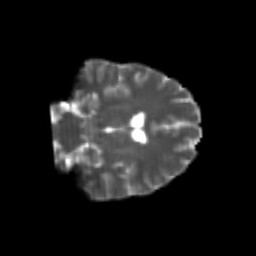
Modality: T2w
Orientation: coronal
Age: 23
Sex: female
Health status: healthy
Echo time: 0.074 s